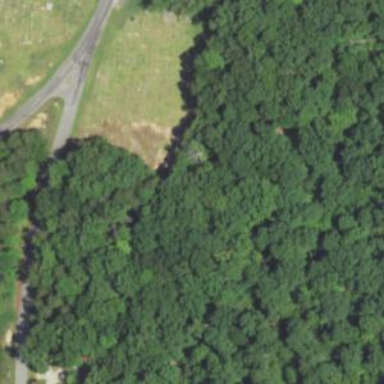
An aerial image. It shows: Cemetery.